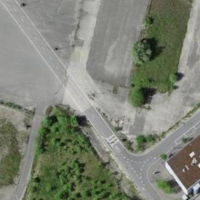
EUNIS habitat code: 56
Species observed at this site:
Megachile rotundata
Xylocopa violacea